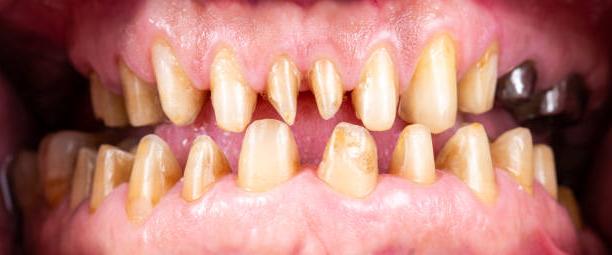
Condition: Calculus